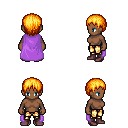
a pixel art fantasy rpg character, female body template, human, dark skin, lavender cape, gold greaves, light blonde plain hairstyle, maroon shoes, four views (front, back, left, right), 2x2 character sprite sheet, small pixel art, hard edges, no anti-aliasing